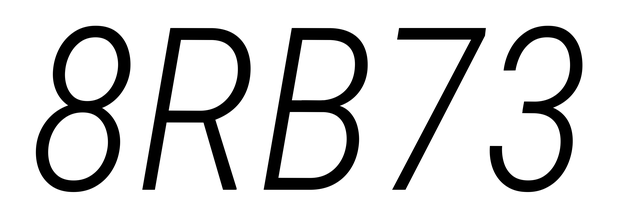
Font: Roboto-Italic_Condensed_Light_Italic